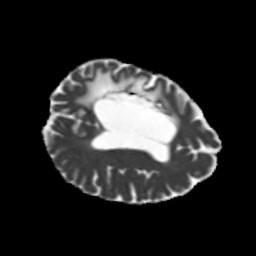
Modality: MD
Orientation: axial
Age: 31
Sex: female
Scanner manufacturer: siemens
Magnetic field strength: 3 T
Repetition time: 5.25 s
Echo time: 0.08 s